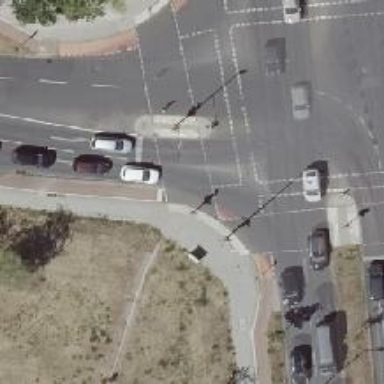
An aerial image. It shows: Crossing on the footway with traffic signals.